Interaction volume radius: 5 \u00c5
Interaction volume height: 15 \u00c5
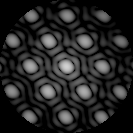
Disorder parameter: 0.08007